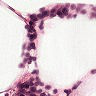
Metastatic tissue present: no